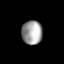
Tissue: prostate
Cell type: T cells
Senescence score: 0.1323
Nuclear area (px): 483
Mean DAPI intensity: 158.302